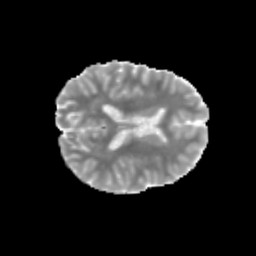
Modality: MD
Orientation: axial
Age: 12
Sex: female
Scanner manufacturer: siemens
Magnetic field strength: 3 T
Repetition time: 3.8 s
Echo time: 0.07 s